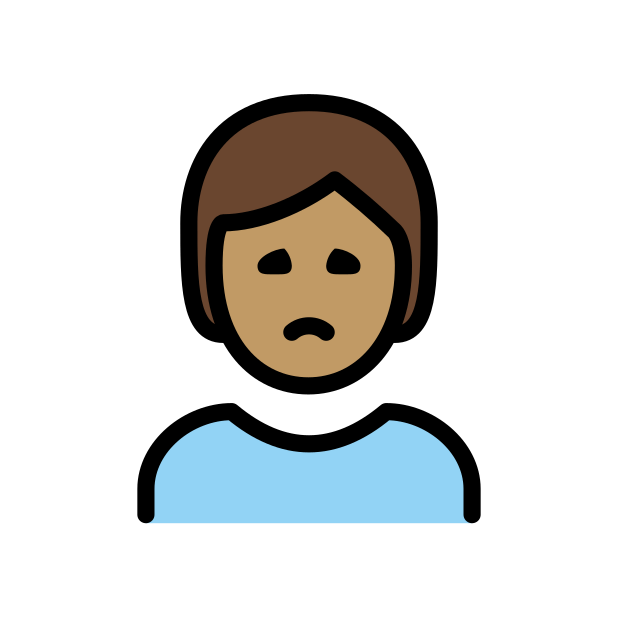
person frowning: medium skin tone